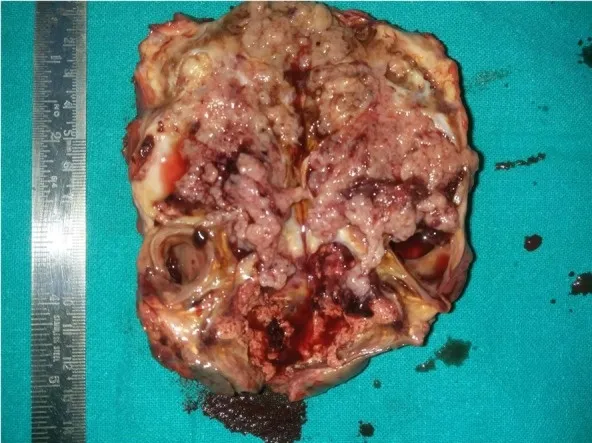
Specimen showing multiple cystic and solid areas.
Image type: medical_photograph (other_medical_photograph)